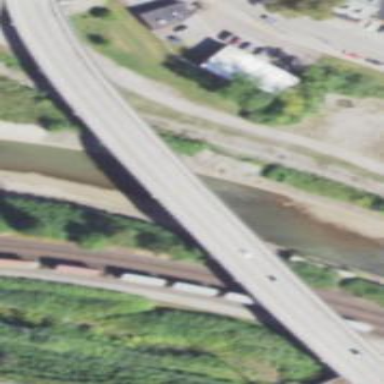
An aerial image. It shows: Man-made bridge.